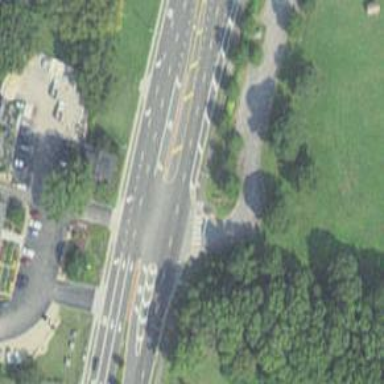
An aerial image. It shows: Footway crossing with marked asphalt surface.